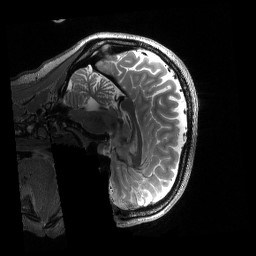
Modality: T2w
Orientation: sagittal
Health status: healthy
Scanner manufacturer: siemens
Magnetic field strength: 3 T
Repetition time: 3.2 s
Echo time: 0.563 s